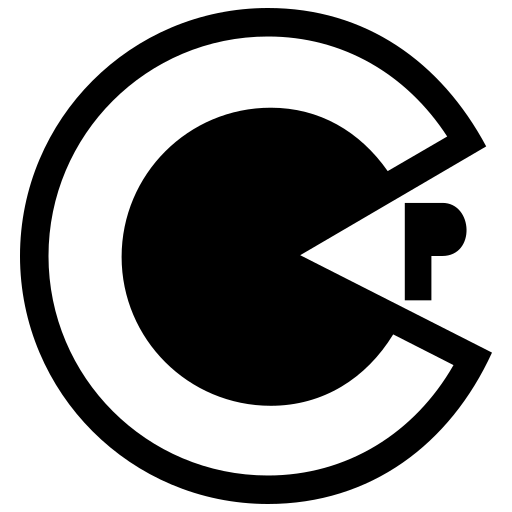
Tags: icon, FontAwesome, fa-icon, brand, codiepie